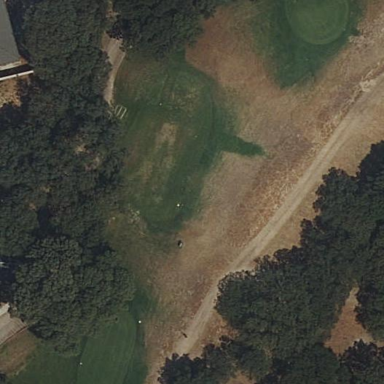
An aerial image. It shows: Golf tee.